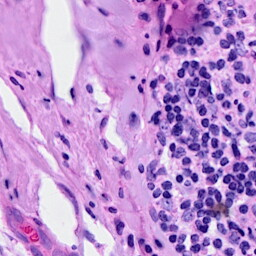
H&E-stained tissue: Breast